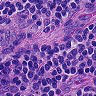
Metastatic tissue present: no